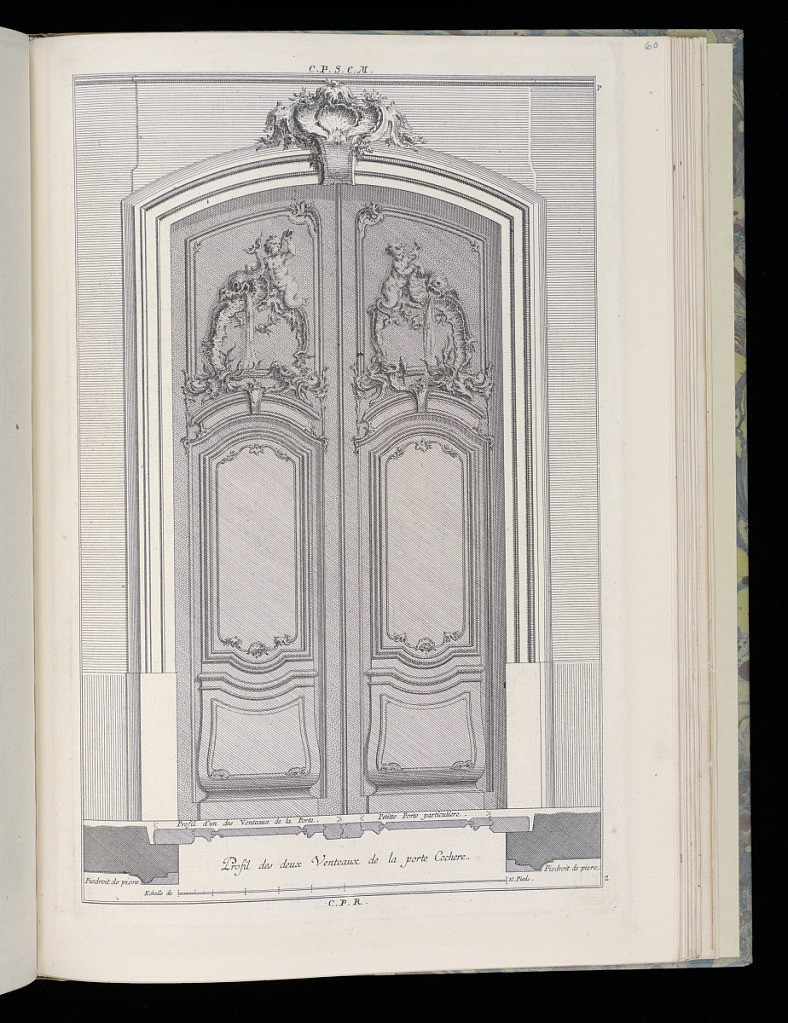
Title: Profil de deux Venteaux de la porte Cochere
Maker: François de Cuvilliés the Elder, Belgian, 1695 - 1768
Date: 18th century
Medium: Engraving on paper
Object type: Bound print
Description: Design for double doors with two decorative upper panels. Each panel depicts a rocaille fountain topped by a dolphin spewing water and a herm. At left, the herm figure blows a conch shell horn. Scale at lower center.